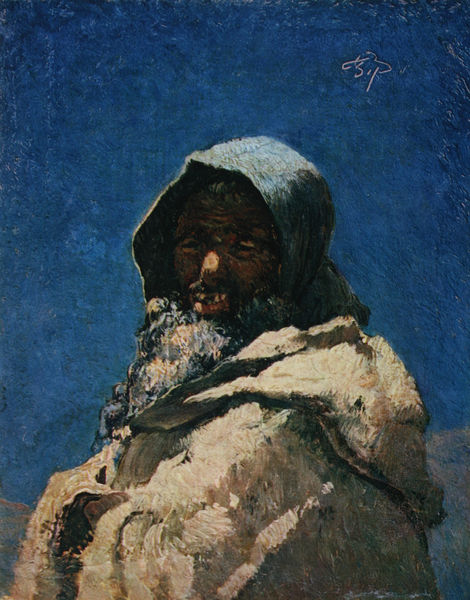
Titel: Marokkanische Kopfstudie
Künstler: Frank Buchser
Standort: Solothurn
Institution: Kunstmuseum
Schlagwörter: blau, dunkel, gemälde, haut, himmel, kopf, körper, mann, schatten, umhang, weiß, gelb, braun, grau, hell, hintergrund, hut, hüte, kopfbedeckungen, licht, mund, nacht, nase, schwarz, blick, eis, rot, schnee, tuch, beige, expressionismus, haube, alt, bart, jacke, kappe, mütze, mützen, arm, arme, augen, bärtig, falten, gesicht, inkarnat, lang, mensch, pelz, vollbart, ärmel, bild, bildnis, hände, portrait, porträt, signatur, öl, kalt, pastos, sonne, auge, gewand, haare, halbfigur, kutte, mantel, lippen, fell, kopfbedeckung, lächeln, wüste, tag, winter, signiert, van gogh, kopftuch, wolle, finster, geheimnisvoll, umriss, versteckt, lachen, alter, blind, greis, glaube, himmeö, kälte, künstler, pinsel, ölmalerei, sonnig, gebiss, zähne, grimasse, dunkelhäutig, pstos, wanderer, barz, unsichtbar, mönch, bettler, drohend, nasenspitze, umhüllt, hirte, unheimlich, kaputze, kapuze, verschattet, hexe, zahn, gebräunt, farbflecken, lau, kürzel, einsiedler, beschienen, tuareg, zahnlücke, asiate, nasenrücken, gegerbt, nomade, fremd, eskimo, lächelt, inuit, eingeborener, unterlicht, altermann, fremc, gefrohren, himmel kalt, zahnstummel, 20. jahrhundert, sip, zwanzigstes jahrhundert, kaputte zähne, schlechte zähne, sonnengegerbt